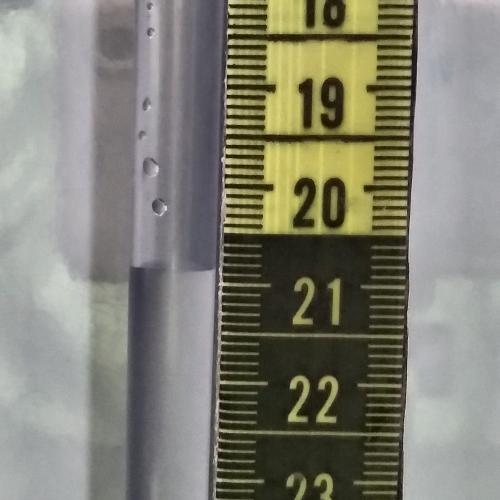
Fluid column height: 20.9 cm